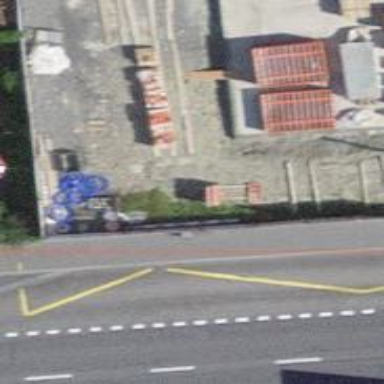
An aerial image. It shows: Bus stop with trolleybus platform for public transport.